Question: I wrote a simple encryption / decryption program, when I decrypted the encrypted text it shows grabridge value end of the decrypted text. my c# code and out put of the code are given below. please help me to get the original text after the decrypt without grabage
'''
public class CrypterText
{
static byte[] chiperbytes;
static byte[] plainbytes;
static byte[] plainKey;
static SymmetricAlgorithm desObj;
public static string encryptData(string ciperData)
{
desObj = Rijndael.Create();
plainbytes = Encoding.ASCII.GetBytes(ciperData);
plainKey = Encoding.ASCII.GetBytes("0123456789abcdef");
desObj.Key = plainKey;
desObj.Mode = CipherMode.CBC;
desObj.Padding = PaddingMode.ISO10126;
System.IO.MemoryStream ms = new System.IO.MemoryStream();
CryptoStream cs = new CryptoStream(ms, desObj.CreateEncryptor(), CryptoStreamMode.Write);
cs.Write(plainbytes, 0, plainbytes.Length);
cs.Close();
chiperbytes = ms.ToArray();
ms.Close();
return Encoding.ASCII.GetString(chiperbytes);
}
public static string decrypt() {
MemoryStream ms = new MemoryStream(chiperbytes);
CryptoStream cs = new CryptoStream(ms, desObj.CreateDecryptor(), CryptoStreamMode.Read);
cs.Read(chiperbytes, 0, chiperbytes.Length);
plainbytes = ms.ToArray();
cs.Close();
ms.Close();
return Encoding.ASCII.GetString(plainbytes);
}
'''
}

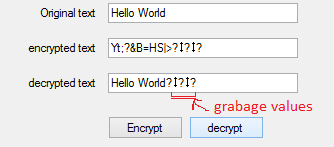
Answer: In all likelihood, the padding has been removed, however because you are writing to the same byte array that contains the encrypted data, the bytes of ciphertext after the plaintext are being included in the string. You should decrypt to a separate byte array, and then use that byte array to construct the plaintext string. It's also important to use the return value of 'Read()' during the decryption which will indicate the number of bytes actually decrypted.
There are a number of other significant issues with the code here, such as the fact that your 'SymmetricAlgorithm' is only initialized during the encryption process, making it currently impossible to decrypt without having first encrypted. You should also not attempt to convert the ciphertext into a string via any of the 'Encoding.GetString()' methods - arbitrary byte arrays are generally not valid encoded strings, and it will not be possible to reconstruct the original byte array from the string in order to decrypt. Instead use 'Convert.ToBase64String()' and 'Convert.FromBase64String()' to ensure consistent round-trip from ciphertext byte array to string and back again.